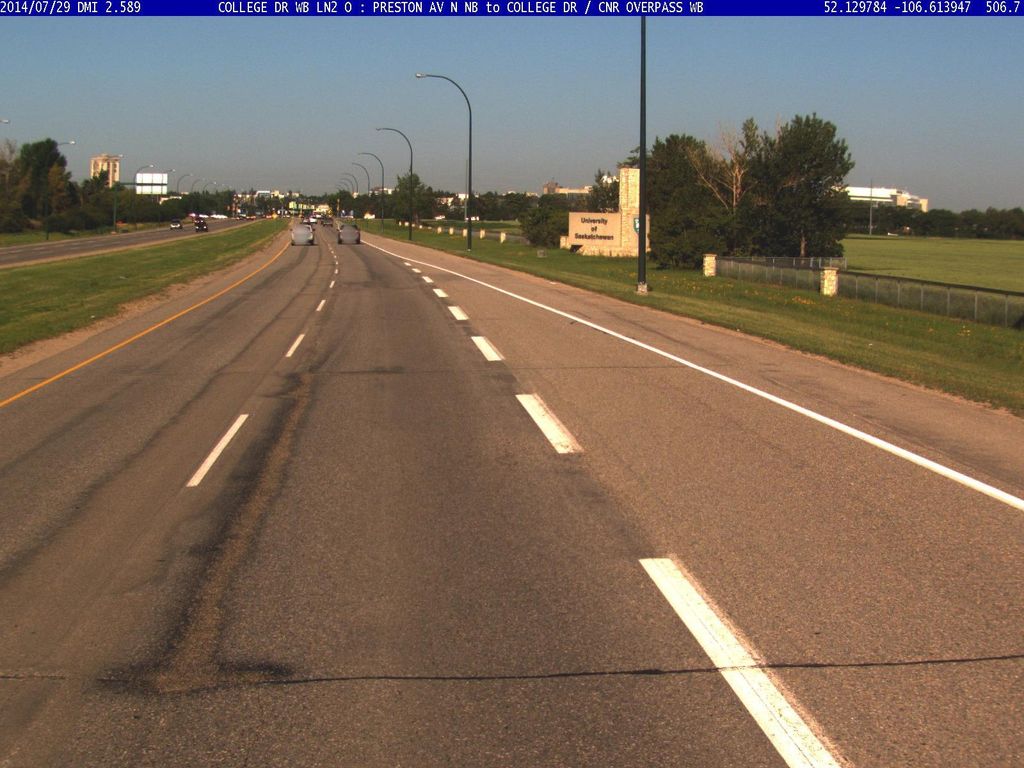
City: saskatoon